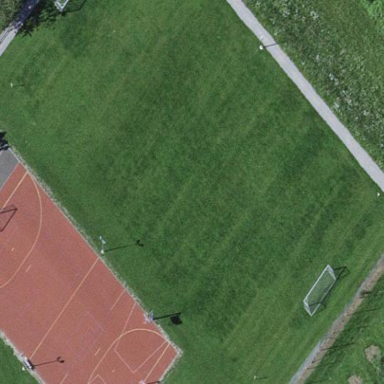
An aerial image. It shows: Soccer pitch designated for leisure and sports activities.